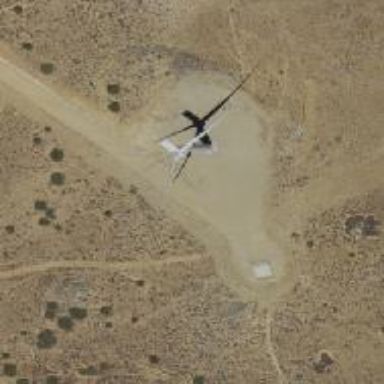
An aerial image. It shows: Wind generator powered by horizontal-axis wind turbine.